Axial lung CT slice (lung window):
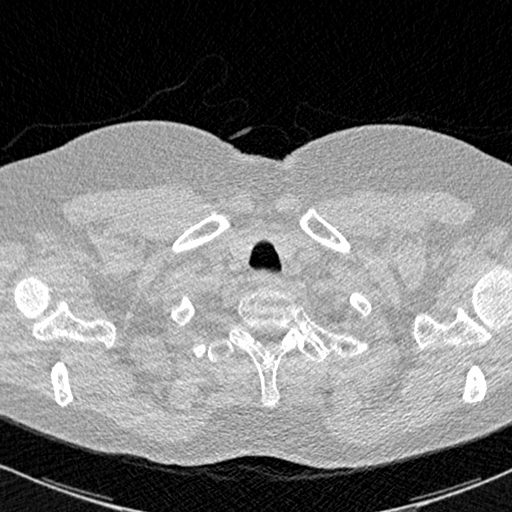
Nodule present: no